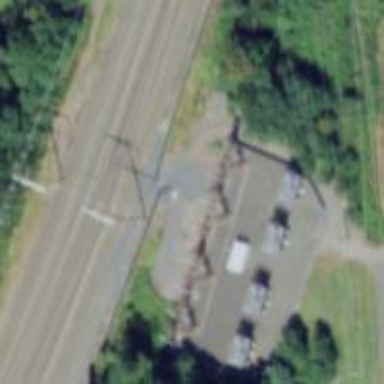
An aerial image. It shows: Transmission substation.